【题型】选择题　【知识点】平面几何　【难度】medium
如图，点 $D$ 在 $\triangle ABC$ 边 $AB$ 上，$\angle ACD = \angle B$，点 $F$ 是 $\triangle ABC$ 的角平分线 $AE$ 与 $CD$ 的交点，且 $AF = 2EF$，则下列选项中不正确的是（\qquad ）

A. $\frac{AD}{AC} = \frac{2}{3}$  \qquad
B. $\frac{CF}{BE} = \frac{2}{3}$  \qquad
C. $\frac{DC}{BC} = \frac{2}{3}$  \qquad
D. $\frac{AD}{DB} = \frac{2}{3}$
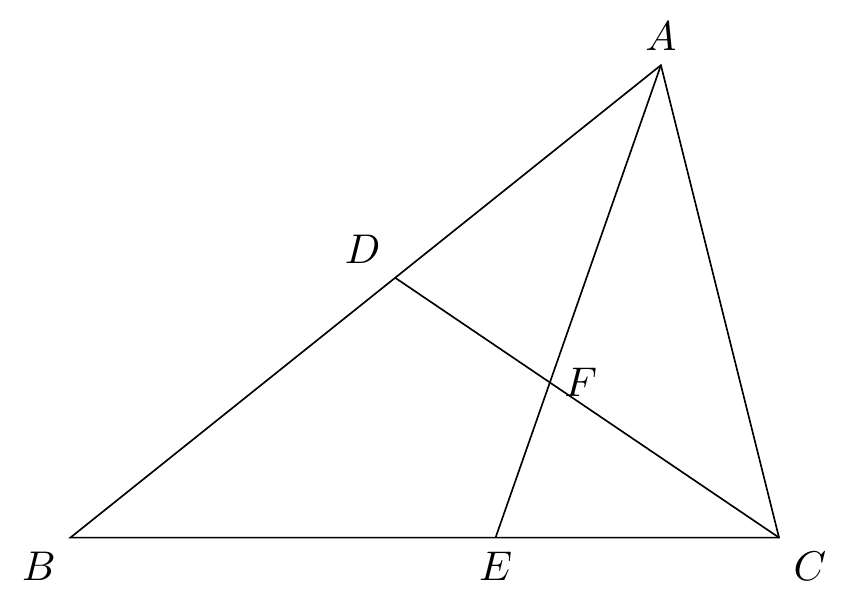
【解答】
$\because \angle ACD = \angle B$，$\angle CAB = \angle CAB$，

$\therefore \triangle ACD \sim \triangle ABC$，

$\therefore \frac{AD}{AC} = \frac{DC}{BC} = \frac{AC}{AB} = \frac{AF}{AE}$。

$\because AF + EF = AE$ 且 $AF = 2EF$，

$\therefore \frac{3}{2} AF = AE$，

$\therefore \frac{AF}{AE} = \frac{2}{3}$,

$\therefore \frac{AD}{AC} = \frac{DC}{BC} = \frac{AC}{AB} = \frac{AF}{AE} = \frac{2}{3}$，故选项 A、C 正确。

$\therefore AC = \frac{2}{3} AB$，$AD = \frac{2}{3} AC$，

$\therefore AD = \frac{4}{9} AB$。

$\because AD + BD = AB$，

$\therefore BD = AB - AD = AB - \frac{4}{9} AB = \frac{5}{9} AB$，

$\therefore \frac{AD}{BD} = \frac{\frac{4}{9} AB}{\frac{5}{9} AB} = \frac{4}{5}$，故选项 D 错误。

$\because AE$ 平分 $\angle BAC$，

$\therefore \angle BAE = \angle CAE$。

$\because \angle ACD = \angle B$，

$\therefore \triangle ACF \sim \triangle ABE$，

$\therefore \frac{CF}{BE} = \frac{AC}{AB} = \frac{2}{3}$，故选项 B 正确。

故选：D。